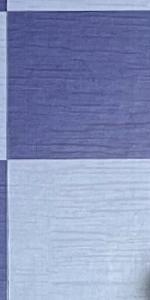
Label: Empty